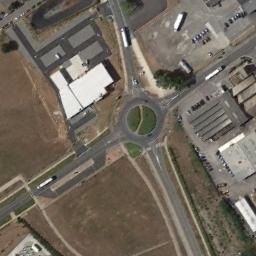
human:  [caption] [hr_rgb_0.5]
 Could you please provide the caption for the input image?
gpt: There are several buildings of different shapes and sizes next to the roundabout .

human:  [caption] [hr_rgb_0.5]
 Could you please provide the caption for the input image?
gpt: The roundabout is on the bare land next to buildings .

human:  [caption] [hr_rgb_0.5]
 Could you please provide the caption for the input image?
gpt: There are several vehicles on the road at the roundabout of four roads  There are many buildings and trees and a large area of ​​farmland around the roundabout  Many cars are parked on the open space beside the roundabout .

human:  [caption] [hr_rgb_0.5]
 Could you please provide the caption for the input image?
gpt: The roundabout with four exits and entrances is surrounded by some buildings and a parking lot is next to the roundabout .

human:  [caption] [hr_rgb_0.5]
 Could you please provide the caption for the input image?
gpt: There are some buildings and brown bare land around the roundabout .